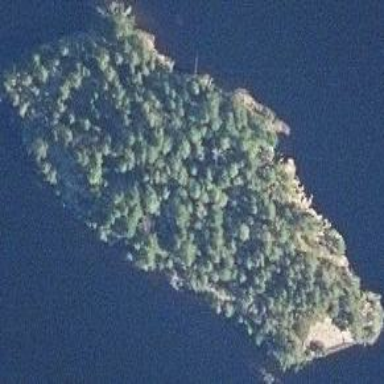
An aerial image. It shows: Islet surrounded by woodland.